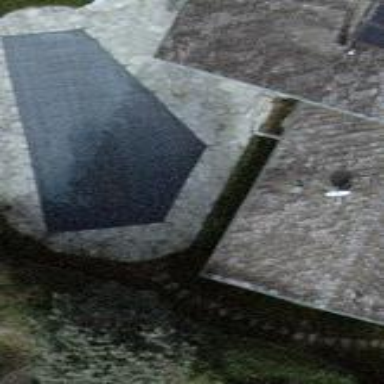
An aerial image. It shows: Outdoor swimming pool on leisure land.